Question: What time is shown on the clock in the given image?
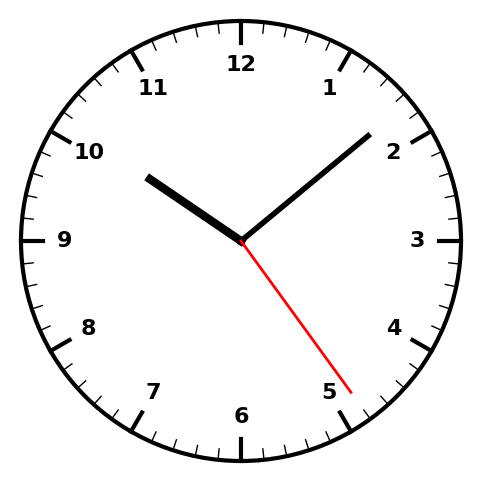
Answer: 10:08:24